Question: I'm trying to graph some data points. The X coordinates tend to be inversely proportional to the Y coordinates, so I decided to try graphic in '1/x' space (replace every x with 1/x).
This makes the graph a lot more evenly spaced, but there's a problem: I'm not sure how to pick where the tick marks / grid lines should go.
Here's an example graph (with points labelled by their original X coordinate):

In the above example I spaced the tick marks evenly (in the original space). They end up too clustered near the left (infinity) and too dispersed near the right. Is there a nice rule for where I should increase the spacing?
Just a link to other 'inverse space' graphs would be useful, so I can see how they placed ticks.
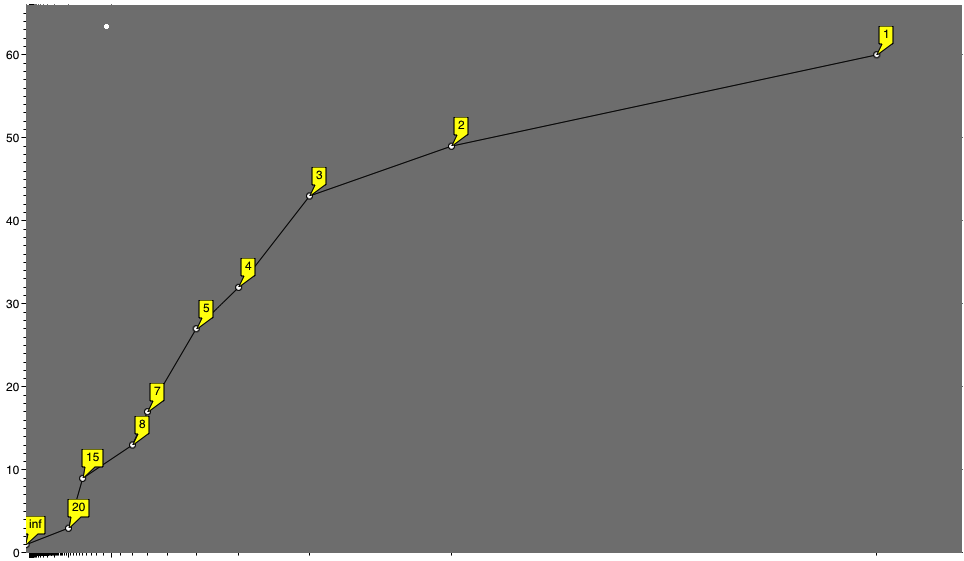
Answer: What I ended up doing was:
- - - -
The result looks like this:

Which is not (and the colors aren't quite right), but it's good enough for my purposes for now.